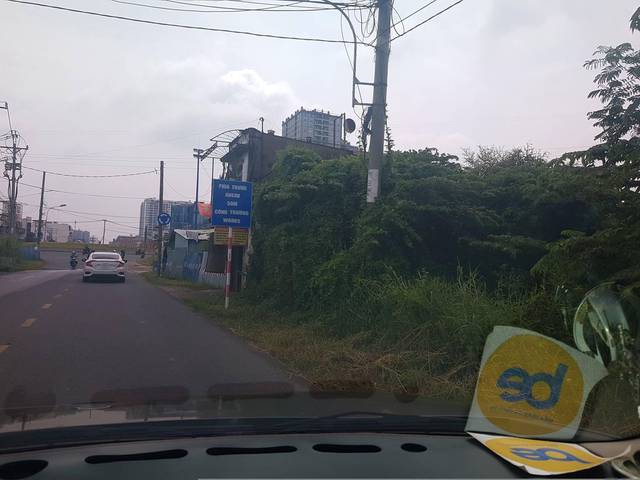
Region: Vietnam
Coordinates: 10.785, 106.728